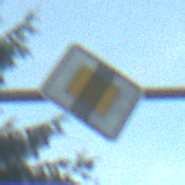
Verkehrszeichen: EndeVorfahrtsstrasse
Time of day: SunriseSunset
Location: Outdoor (Suburban)
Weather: PartlyCloudy
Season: NotSpecified
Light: Natural